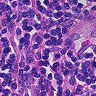
Metastatic tissue present: no